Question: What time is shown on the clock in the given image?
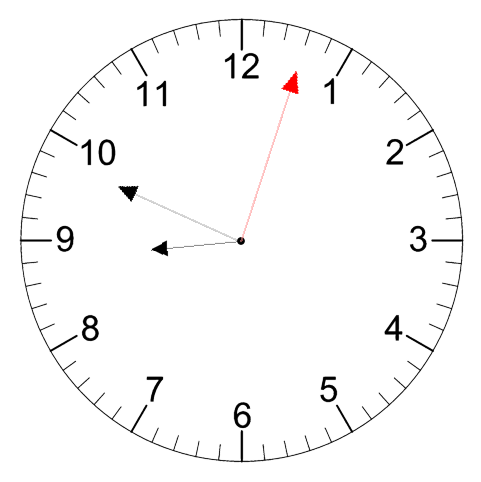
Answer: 08:49:03